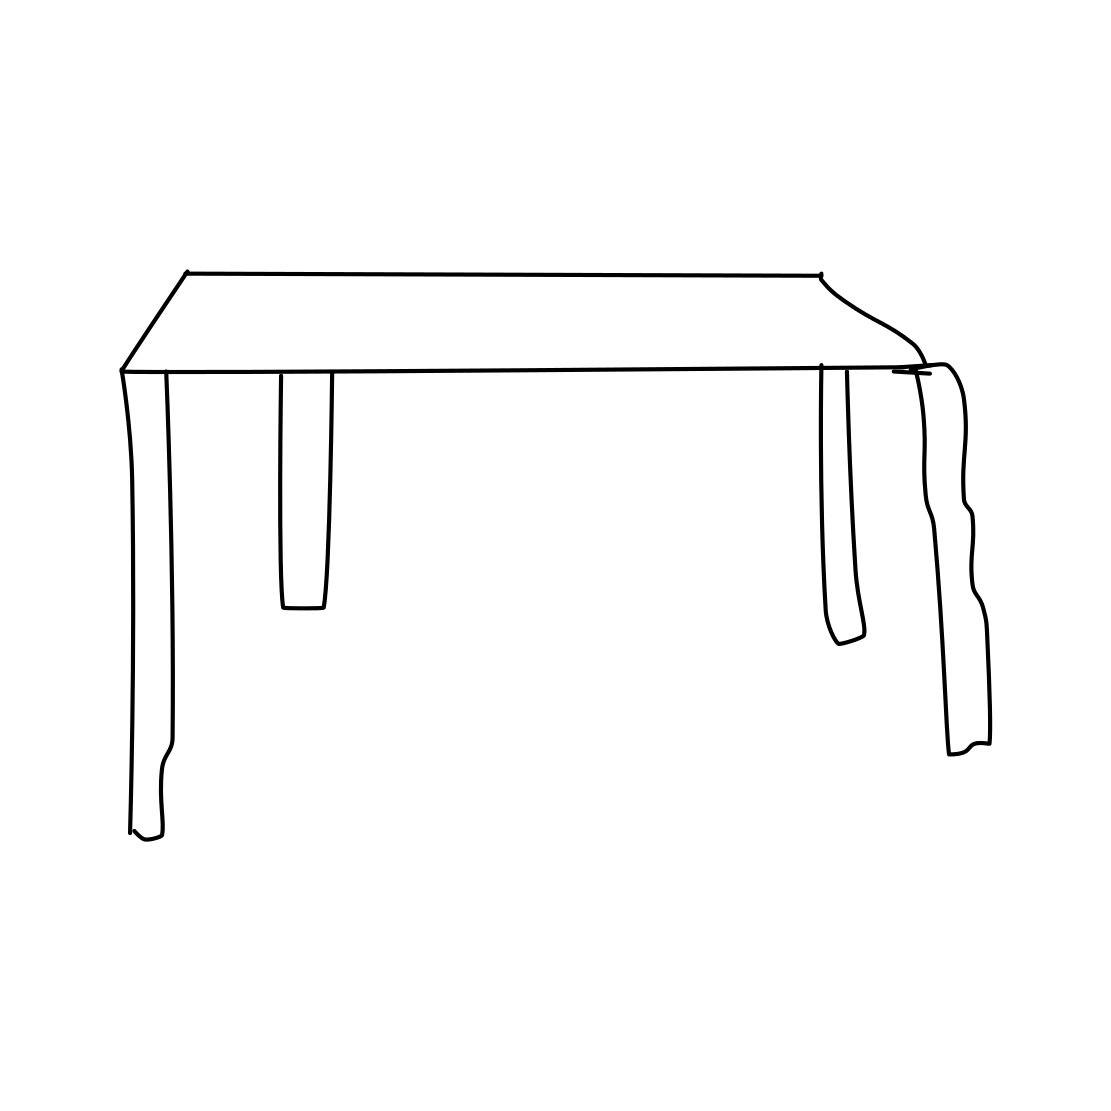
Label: table